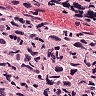
Metastatic tissue present: yes